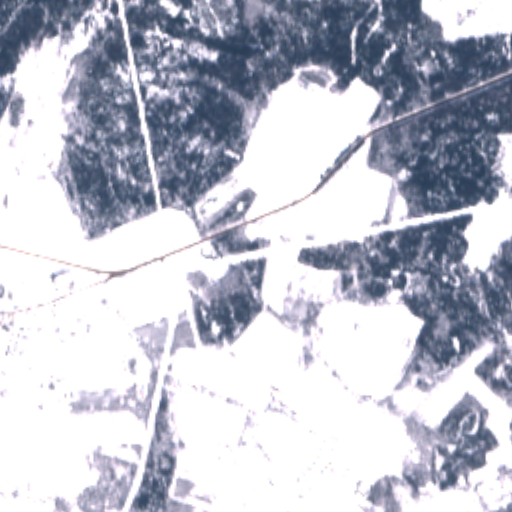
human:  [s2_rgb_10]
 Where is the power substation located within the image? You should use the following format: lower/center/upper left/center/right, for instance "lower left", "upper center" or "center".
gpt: The power substation is located in the center of the image.
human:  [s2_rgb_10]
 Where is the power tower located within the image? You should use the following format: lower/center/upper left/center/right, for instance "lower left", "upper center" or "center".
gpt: The power tower is located in the center of the image.
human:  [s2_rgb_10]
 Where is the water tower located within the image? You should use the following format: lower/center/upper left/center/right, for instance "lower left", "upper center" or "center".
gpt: The water tower is located in the lower left of the image.
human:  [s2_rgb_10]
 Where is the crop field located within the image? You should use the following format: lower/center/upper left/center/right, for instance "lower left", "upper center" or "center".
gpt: There is no crop field in the image.